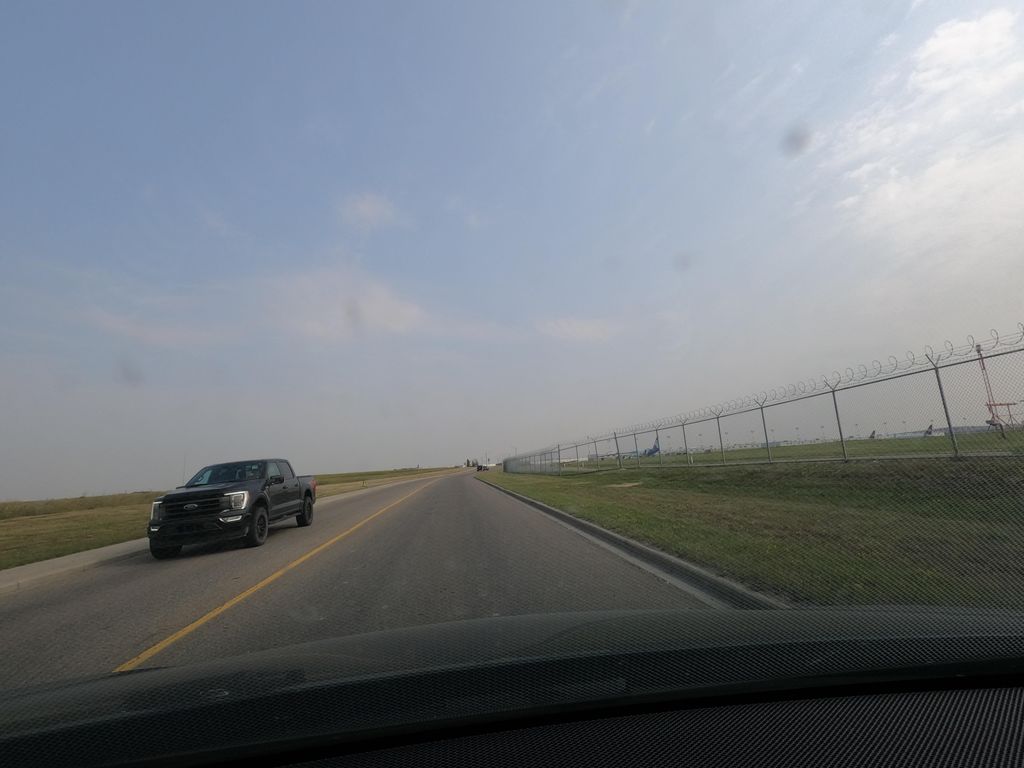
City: calgary